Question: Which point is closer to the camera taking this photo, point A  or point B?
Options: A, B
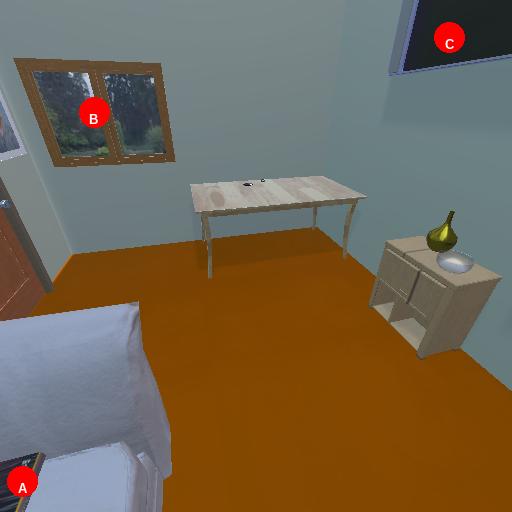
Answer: A